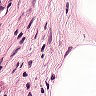
Metastatic tissue present: no